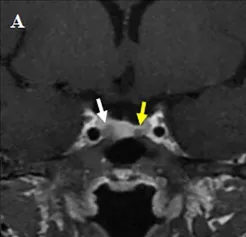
Preoperative dynamic contrast-enhanced MRI of the pituitary. (A-C) Case 1. The pituitary gland demonstrates heterogeneous enhancement, with bilateral areas of hypointense signal. Larger (about 11.3 x 5.5 mm) on right side (white solid arrows, ; Smaller (about 3 x 3.5 mm) on left side (yellow solid arrow,. Coronal views in.
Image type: radiology (mri)